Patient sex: F
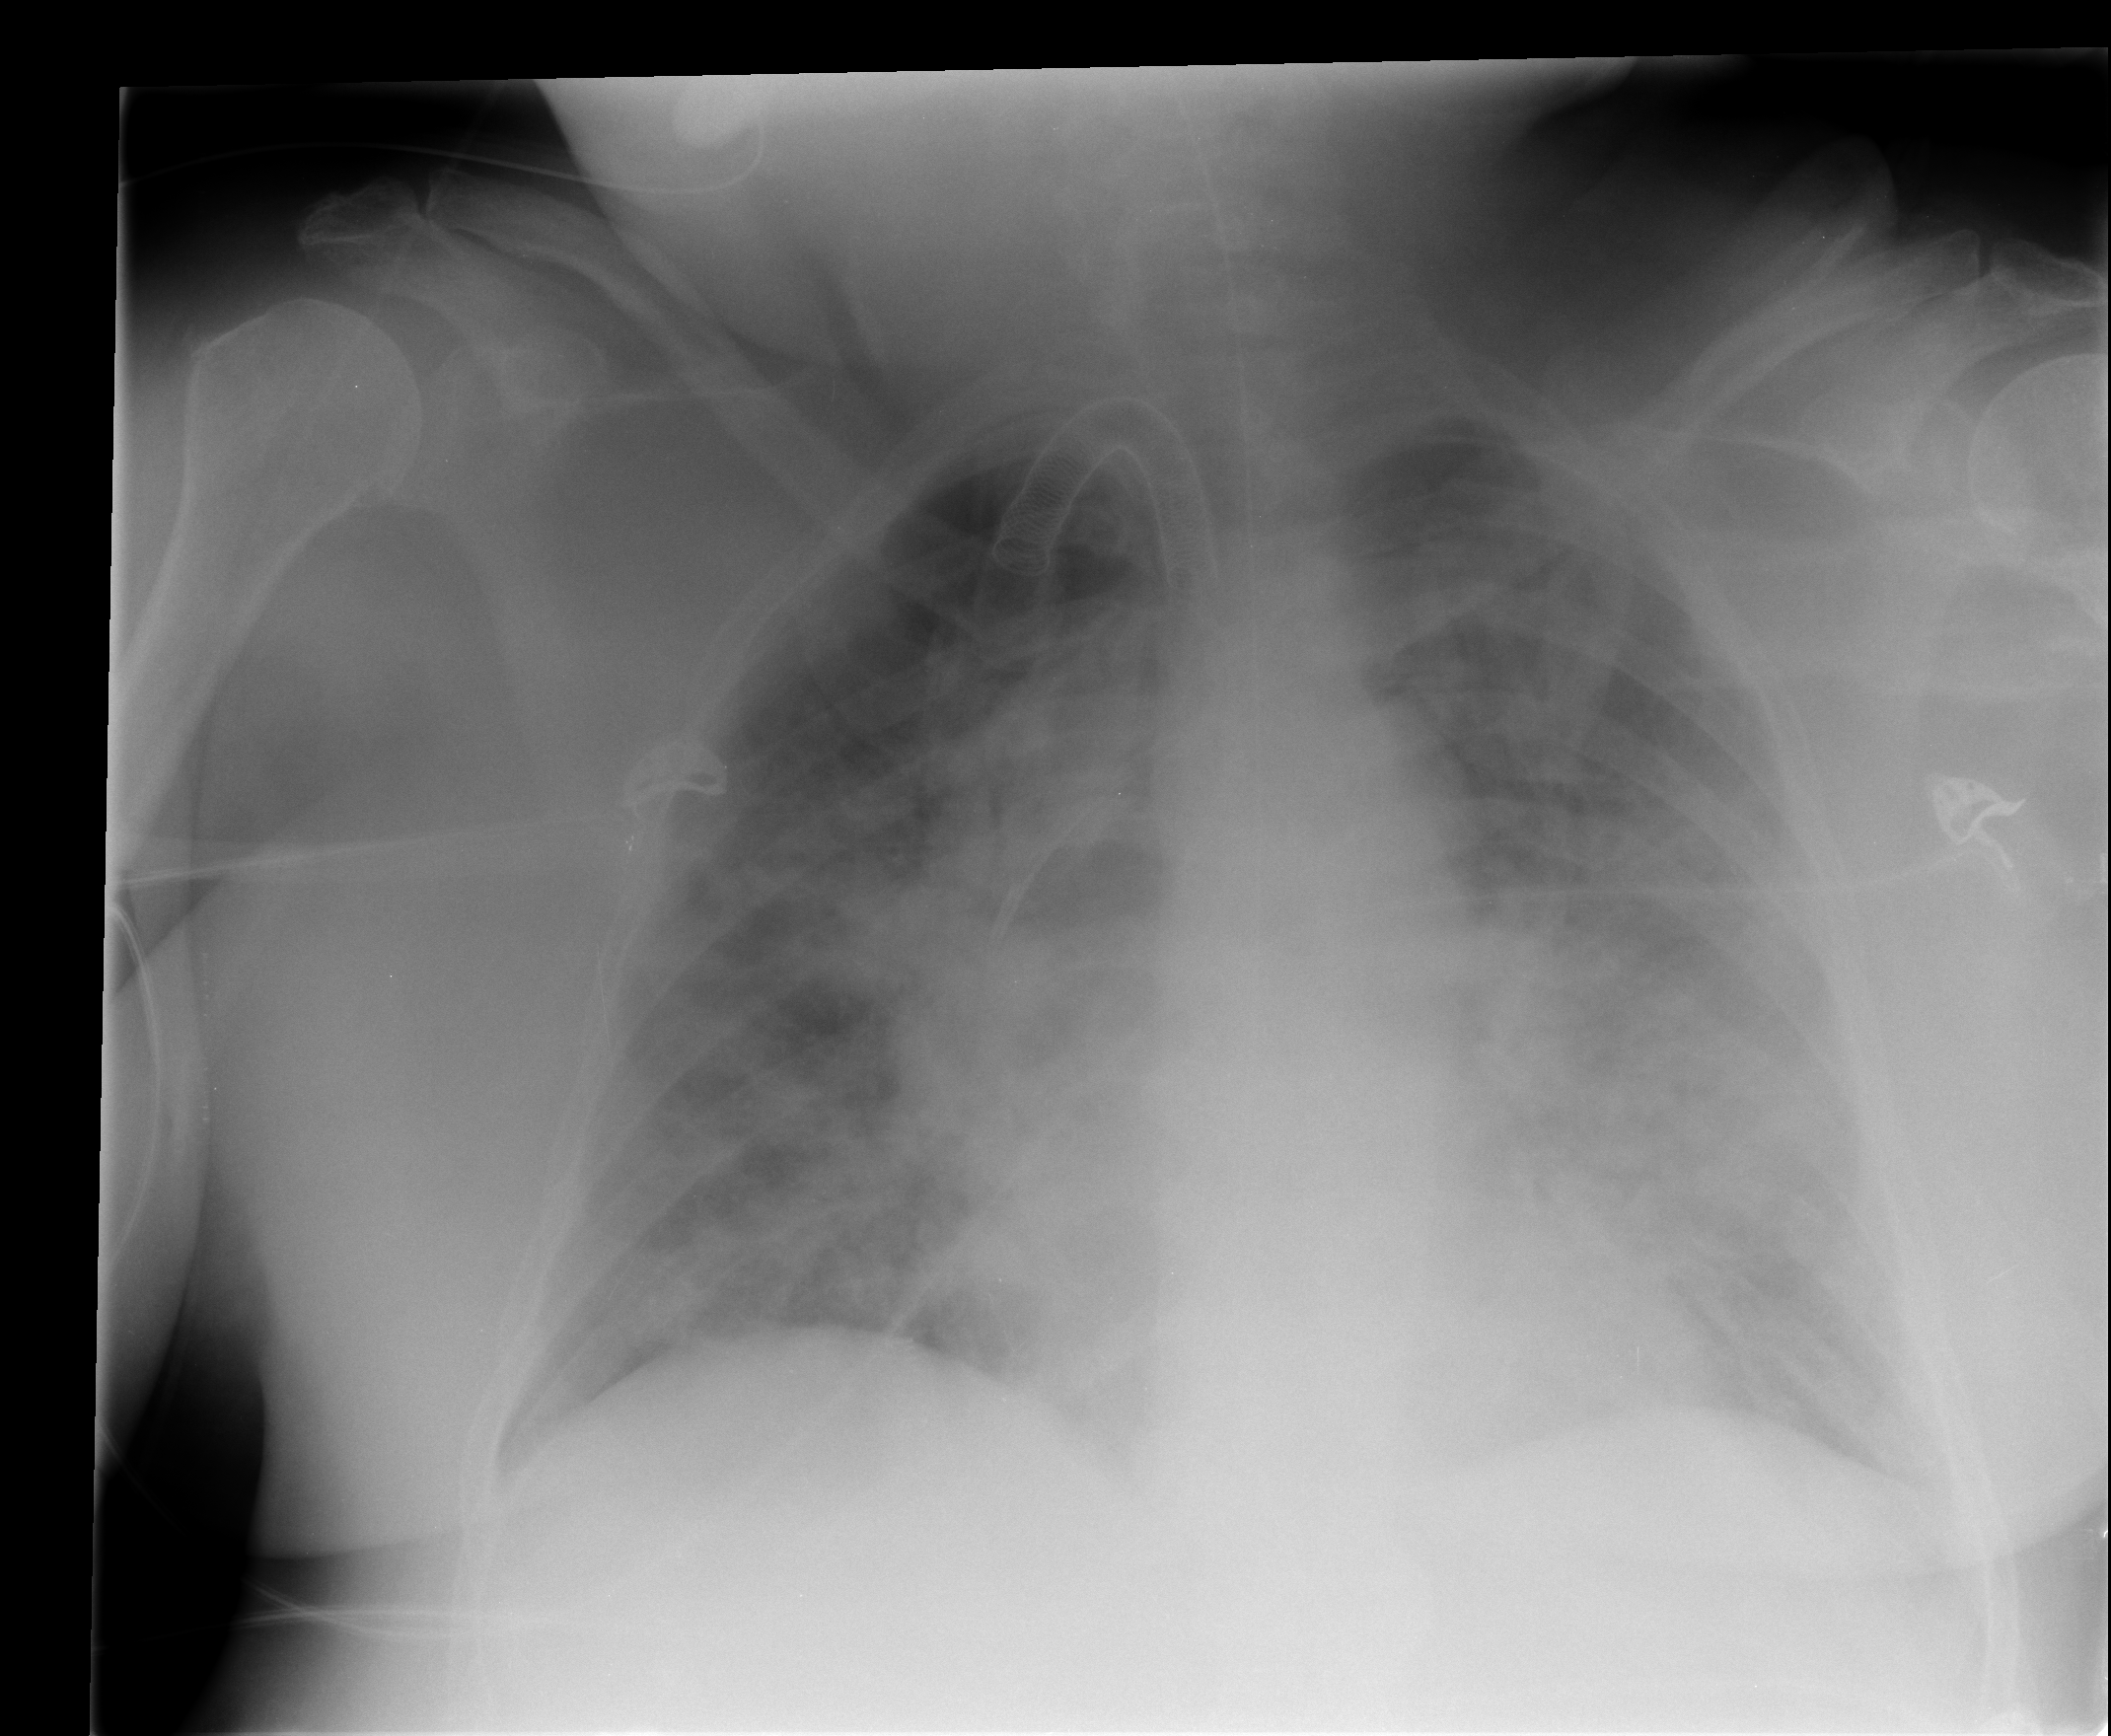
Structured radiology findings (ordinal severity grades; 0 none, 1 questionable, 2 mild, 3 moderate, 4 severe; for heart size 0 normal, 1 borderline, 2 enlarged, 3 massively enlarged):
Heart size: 0
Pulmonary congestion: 0
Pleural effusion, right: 0
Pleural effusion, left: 2
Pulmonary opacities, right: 3
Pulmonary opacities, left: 3
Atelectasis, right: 3
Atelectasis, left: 3